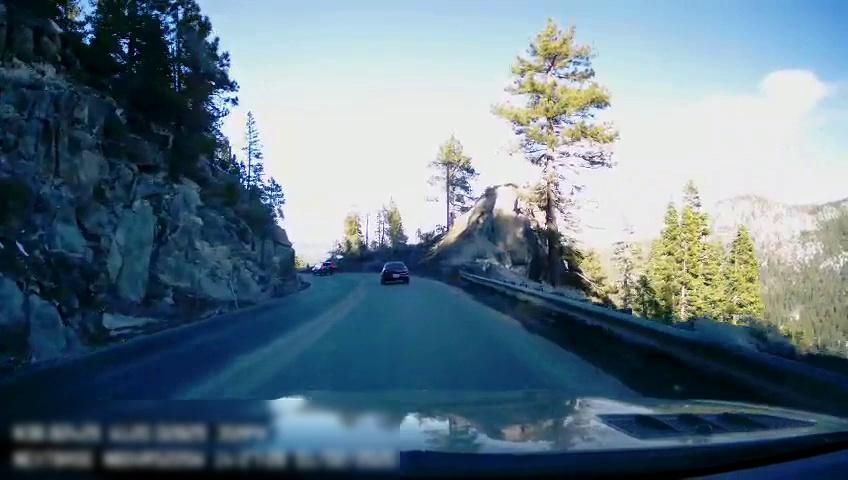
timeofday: Day
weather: Sunny
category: Drivable Space
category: Vehicles | SUV
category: Vehicles | Car
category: Lanes | Opposite Lane
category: Lanes | Opposite Lane
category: Lanes | Current Lane